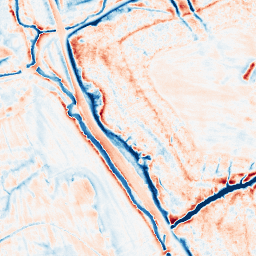
Category: edge_preserving
Decomposition family: anisotropic_diffusion
Decomposition parameters: iterations: 50
kappa: 100
gamma: 0.15
Upsampling method: quadratic
Upsampling parameters: scale: 4
Upsampling scale: 4